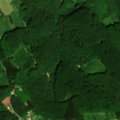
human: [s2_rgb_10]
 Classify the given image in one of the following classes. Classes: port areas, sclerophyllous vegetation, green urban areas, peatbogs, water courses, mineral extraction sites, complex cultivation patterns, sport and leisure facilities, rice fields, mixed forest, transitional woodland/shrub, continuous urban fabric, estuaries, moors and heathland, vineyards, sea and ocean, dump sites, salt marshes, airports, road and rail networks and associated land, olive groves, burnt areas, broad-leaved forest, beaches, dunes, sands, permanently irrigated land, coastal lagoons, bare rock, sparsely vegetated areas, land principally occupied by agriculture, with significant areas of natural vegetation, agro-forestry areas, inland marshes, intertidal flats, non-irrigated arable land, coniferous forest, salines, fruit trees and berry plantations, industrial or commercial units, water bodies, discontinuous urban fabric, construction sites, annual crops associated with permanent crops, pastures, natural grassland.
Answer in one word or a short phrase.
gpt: complex cultivation patterns, land principally occupied by agriculture, with significant areas of natural vegetation, broad-leaved forest